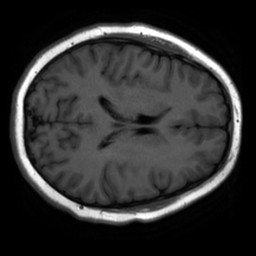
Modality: inplaneT1
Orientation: axial
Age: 20
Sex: male
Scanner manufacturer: ge
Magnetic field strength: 3 T
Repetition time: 2.504 s
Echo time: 0.02513 s